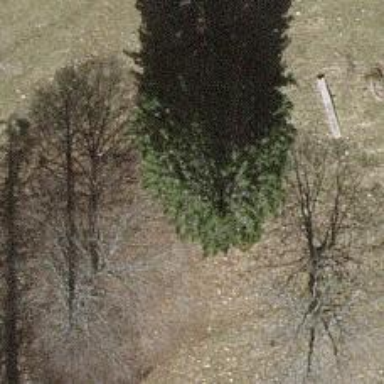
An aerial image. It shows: Single tag "natural: tree."